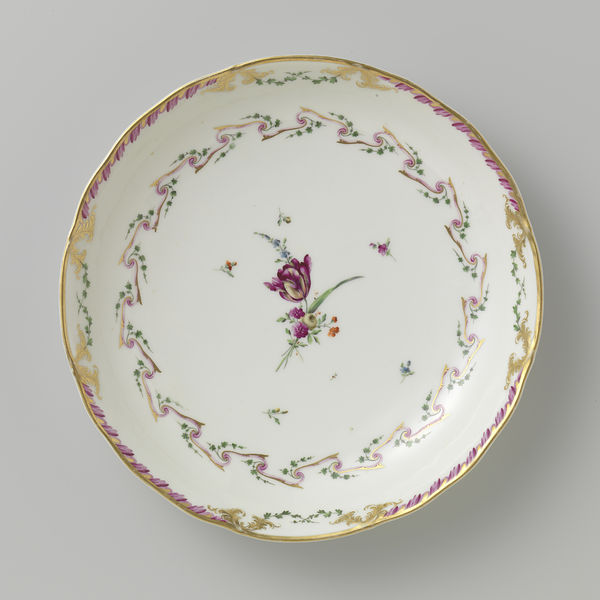
Titel: Schaal, rond en diep, behorend bij een servies versierd met geslingerd lintmotief met bladertakken, bloemboeketten en gestrooide bloemtakken
Künstler: Manufactuur Oud-Loosdrecht
Standort: Amsterdam
Institution: Rijksmuseum
Schlagwörter: blue, people, red, white, gilded, gold, green, modern, yellow, flowers, pattern, pink, flower, food, orange, plants, decoration, gilt, purple, french, glass, photo, roses, leaves, design, art, ceramic, rose, leaf, eat, china, dish, rich, plate, round, border, bone, bowl, wildflower, foliage, ceramics, bloom, chine, posy, porcelin, gold rim, #englishdinnerware, #china, #goldleaf